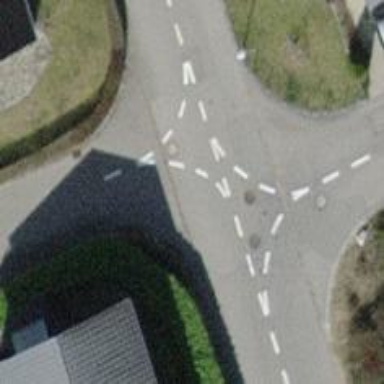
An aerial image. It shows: Residential road with no sidewalk.